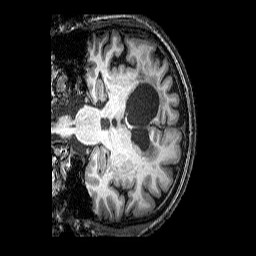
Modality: T1w
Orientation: coronal
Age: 54
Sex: female
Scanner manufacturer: siemens
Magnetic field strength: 3 T
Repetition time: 2.25 s
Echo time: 0.00452 s